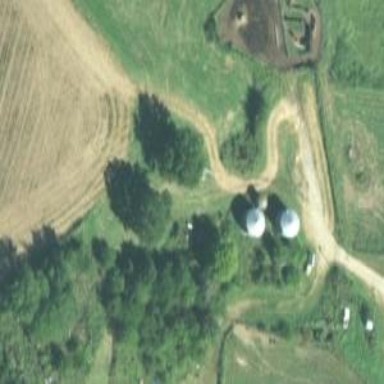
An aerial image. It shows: Silo.